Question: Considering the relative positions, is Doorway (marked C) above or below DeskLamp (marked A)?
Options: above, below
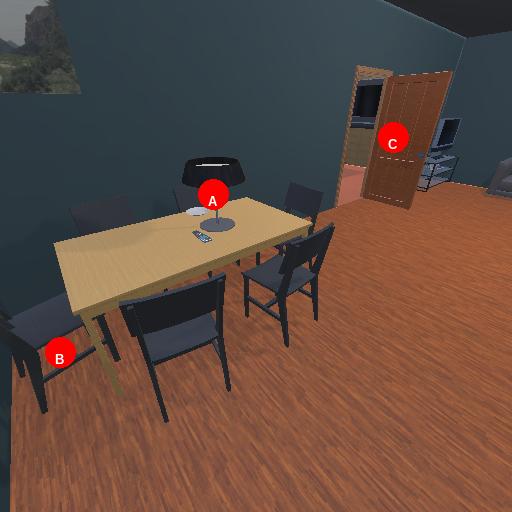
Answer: above